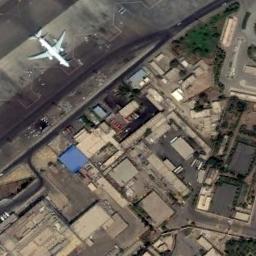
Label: airplane